Question: I am using to assemble a couple of PDF files into a PDF Portfolio.
Is it possible to set on the created PDF Portfolio a directive to what should be the height of the panel (red line on the image below)?

The idea, basically, is to adjust the height of the panel to the number of files in the portfolio.
Alternatively, is there a way to set on the created PDF Portfolio a directive to open by default the pane instead of the pane?
Thank you all in advance for assistance!
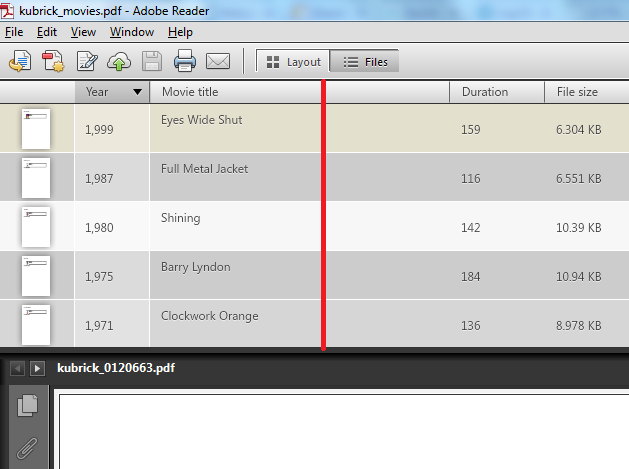
Answer: I asked <URL>, and the answer is:
No, there is no PDF directive that one can embed into a PDF Portfolio and control the height of the panel.